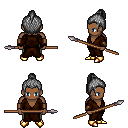
a pixel art fantasy rpg character, male body template, human, dark skin, brown robe, teal pants, gray short topknot hairstyle, leather bracers, gold boots, spear, four views (front, back, left, right), 2x2 character sprite sheet, small pixel art, hard edges, no anti-aliasing